Aerial crown-view tile of a tropical tree (Barro Colorado Island, Panama), acquired 20250818:
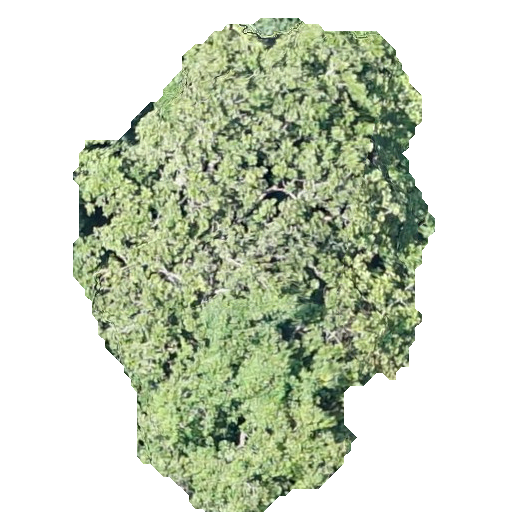
Species: Anacardium excelsum
GBIF accepted scientific name: Anacardium excelsum
Crown area: 185.218 m²